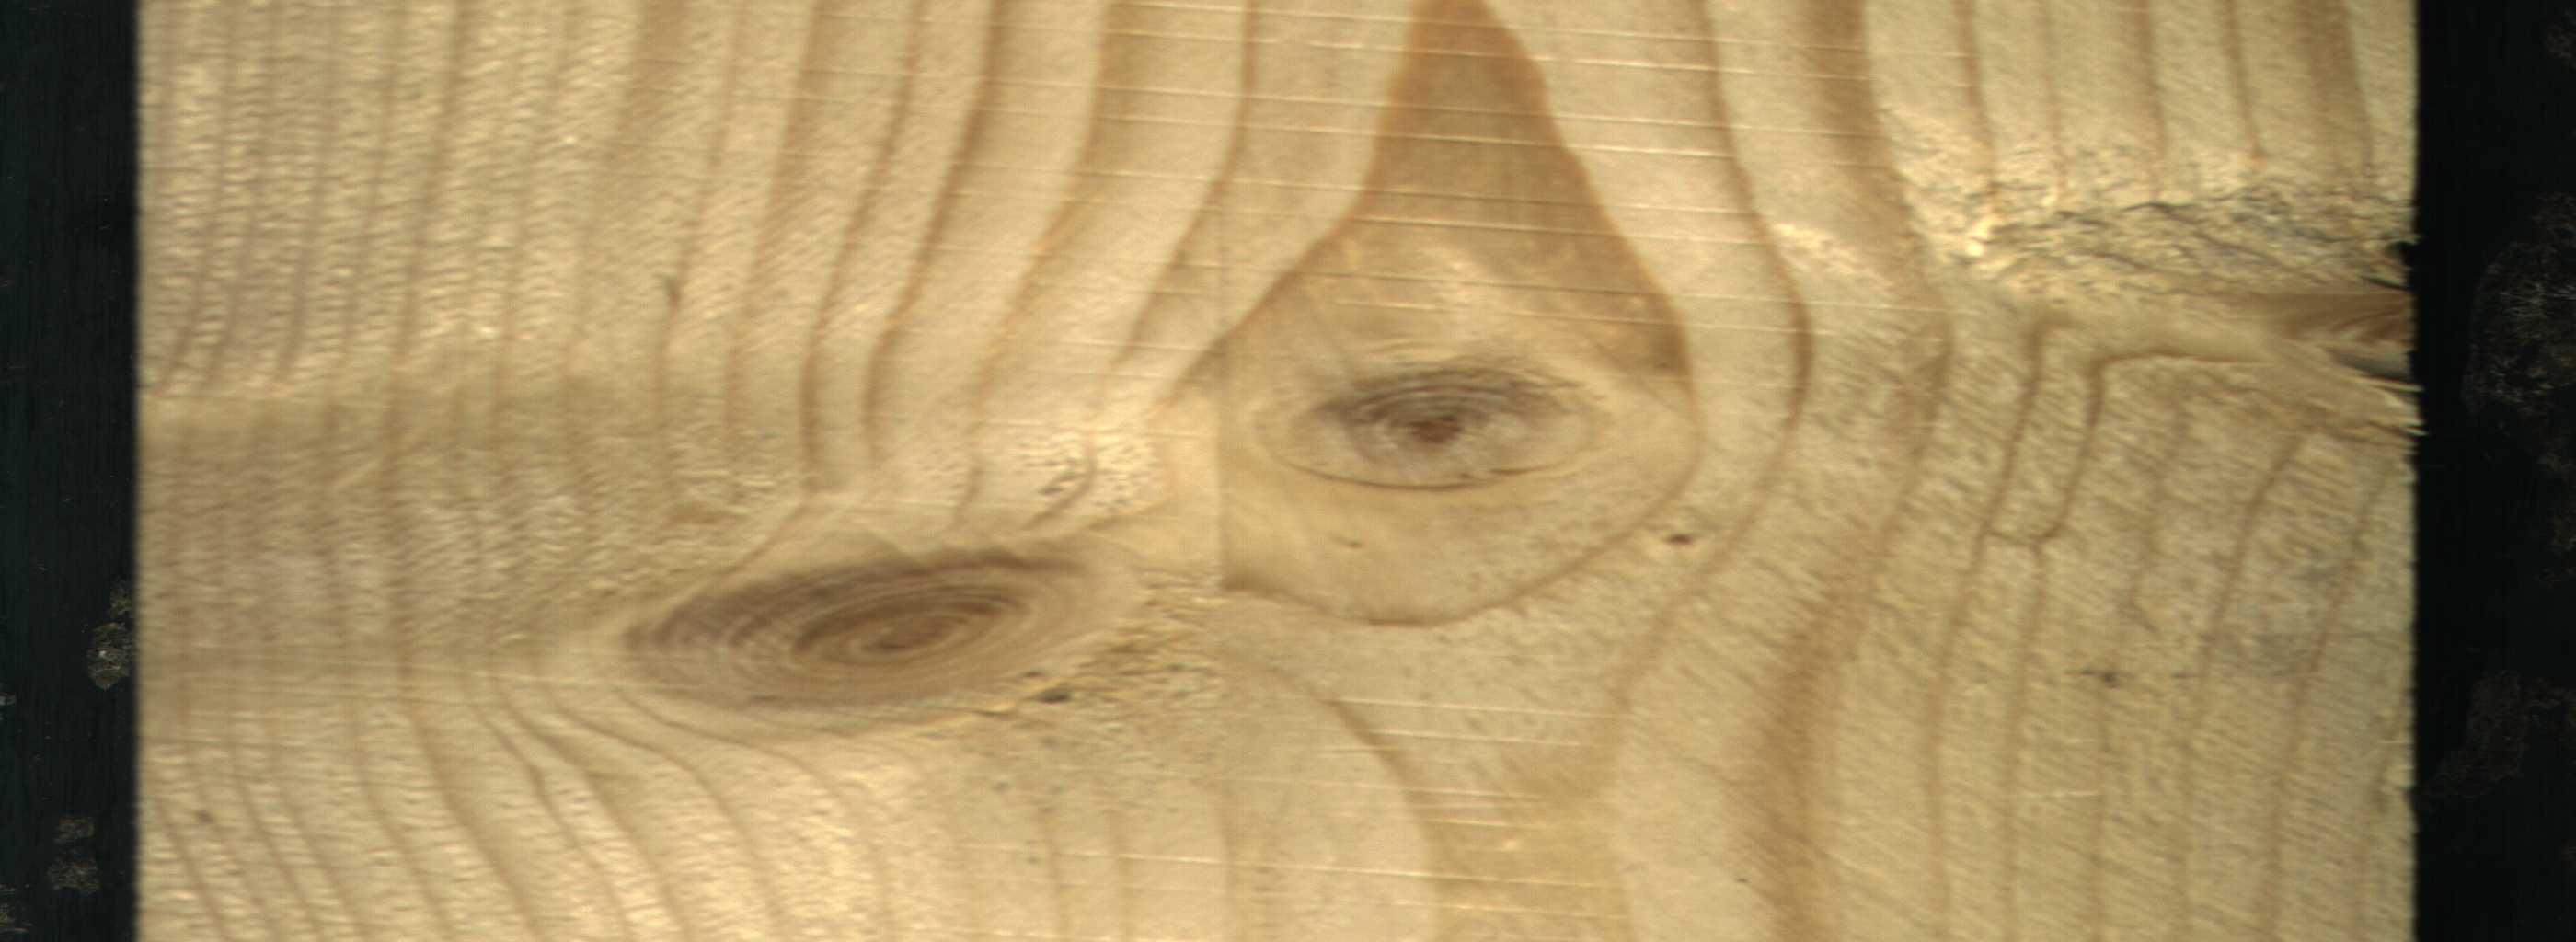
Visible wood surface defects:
Live_Knot
Live_Knot
Live_Knot